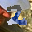
Label: 2